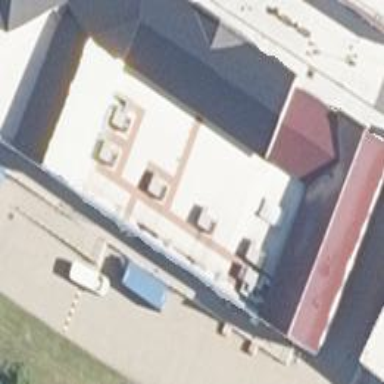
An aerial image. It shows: Retail building that houses clothes shop.